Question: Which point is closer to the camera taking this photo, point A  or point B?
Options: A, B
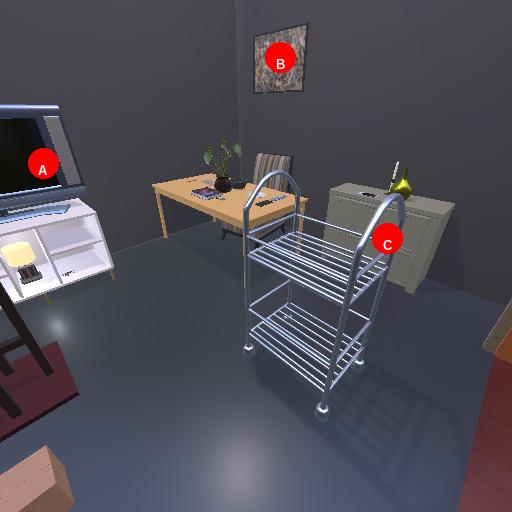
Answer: A